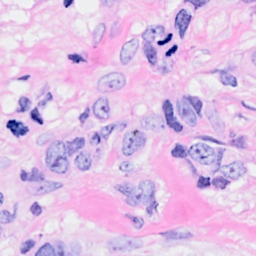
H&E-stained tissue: Breast